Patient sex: F
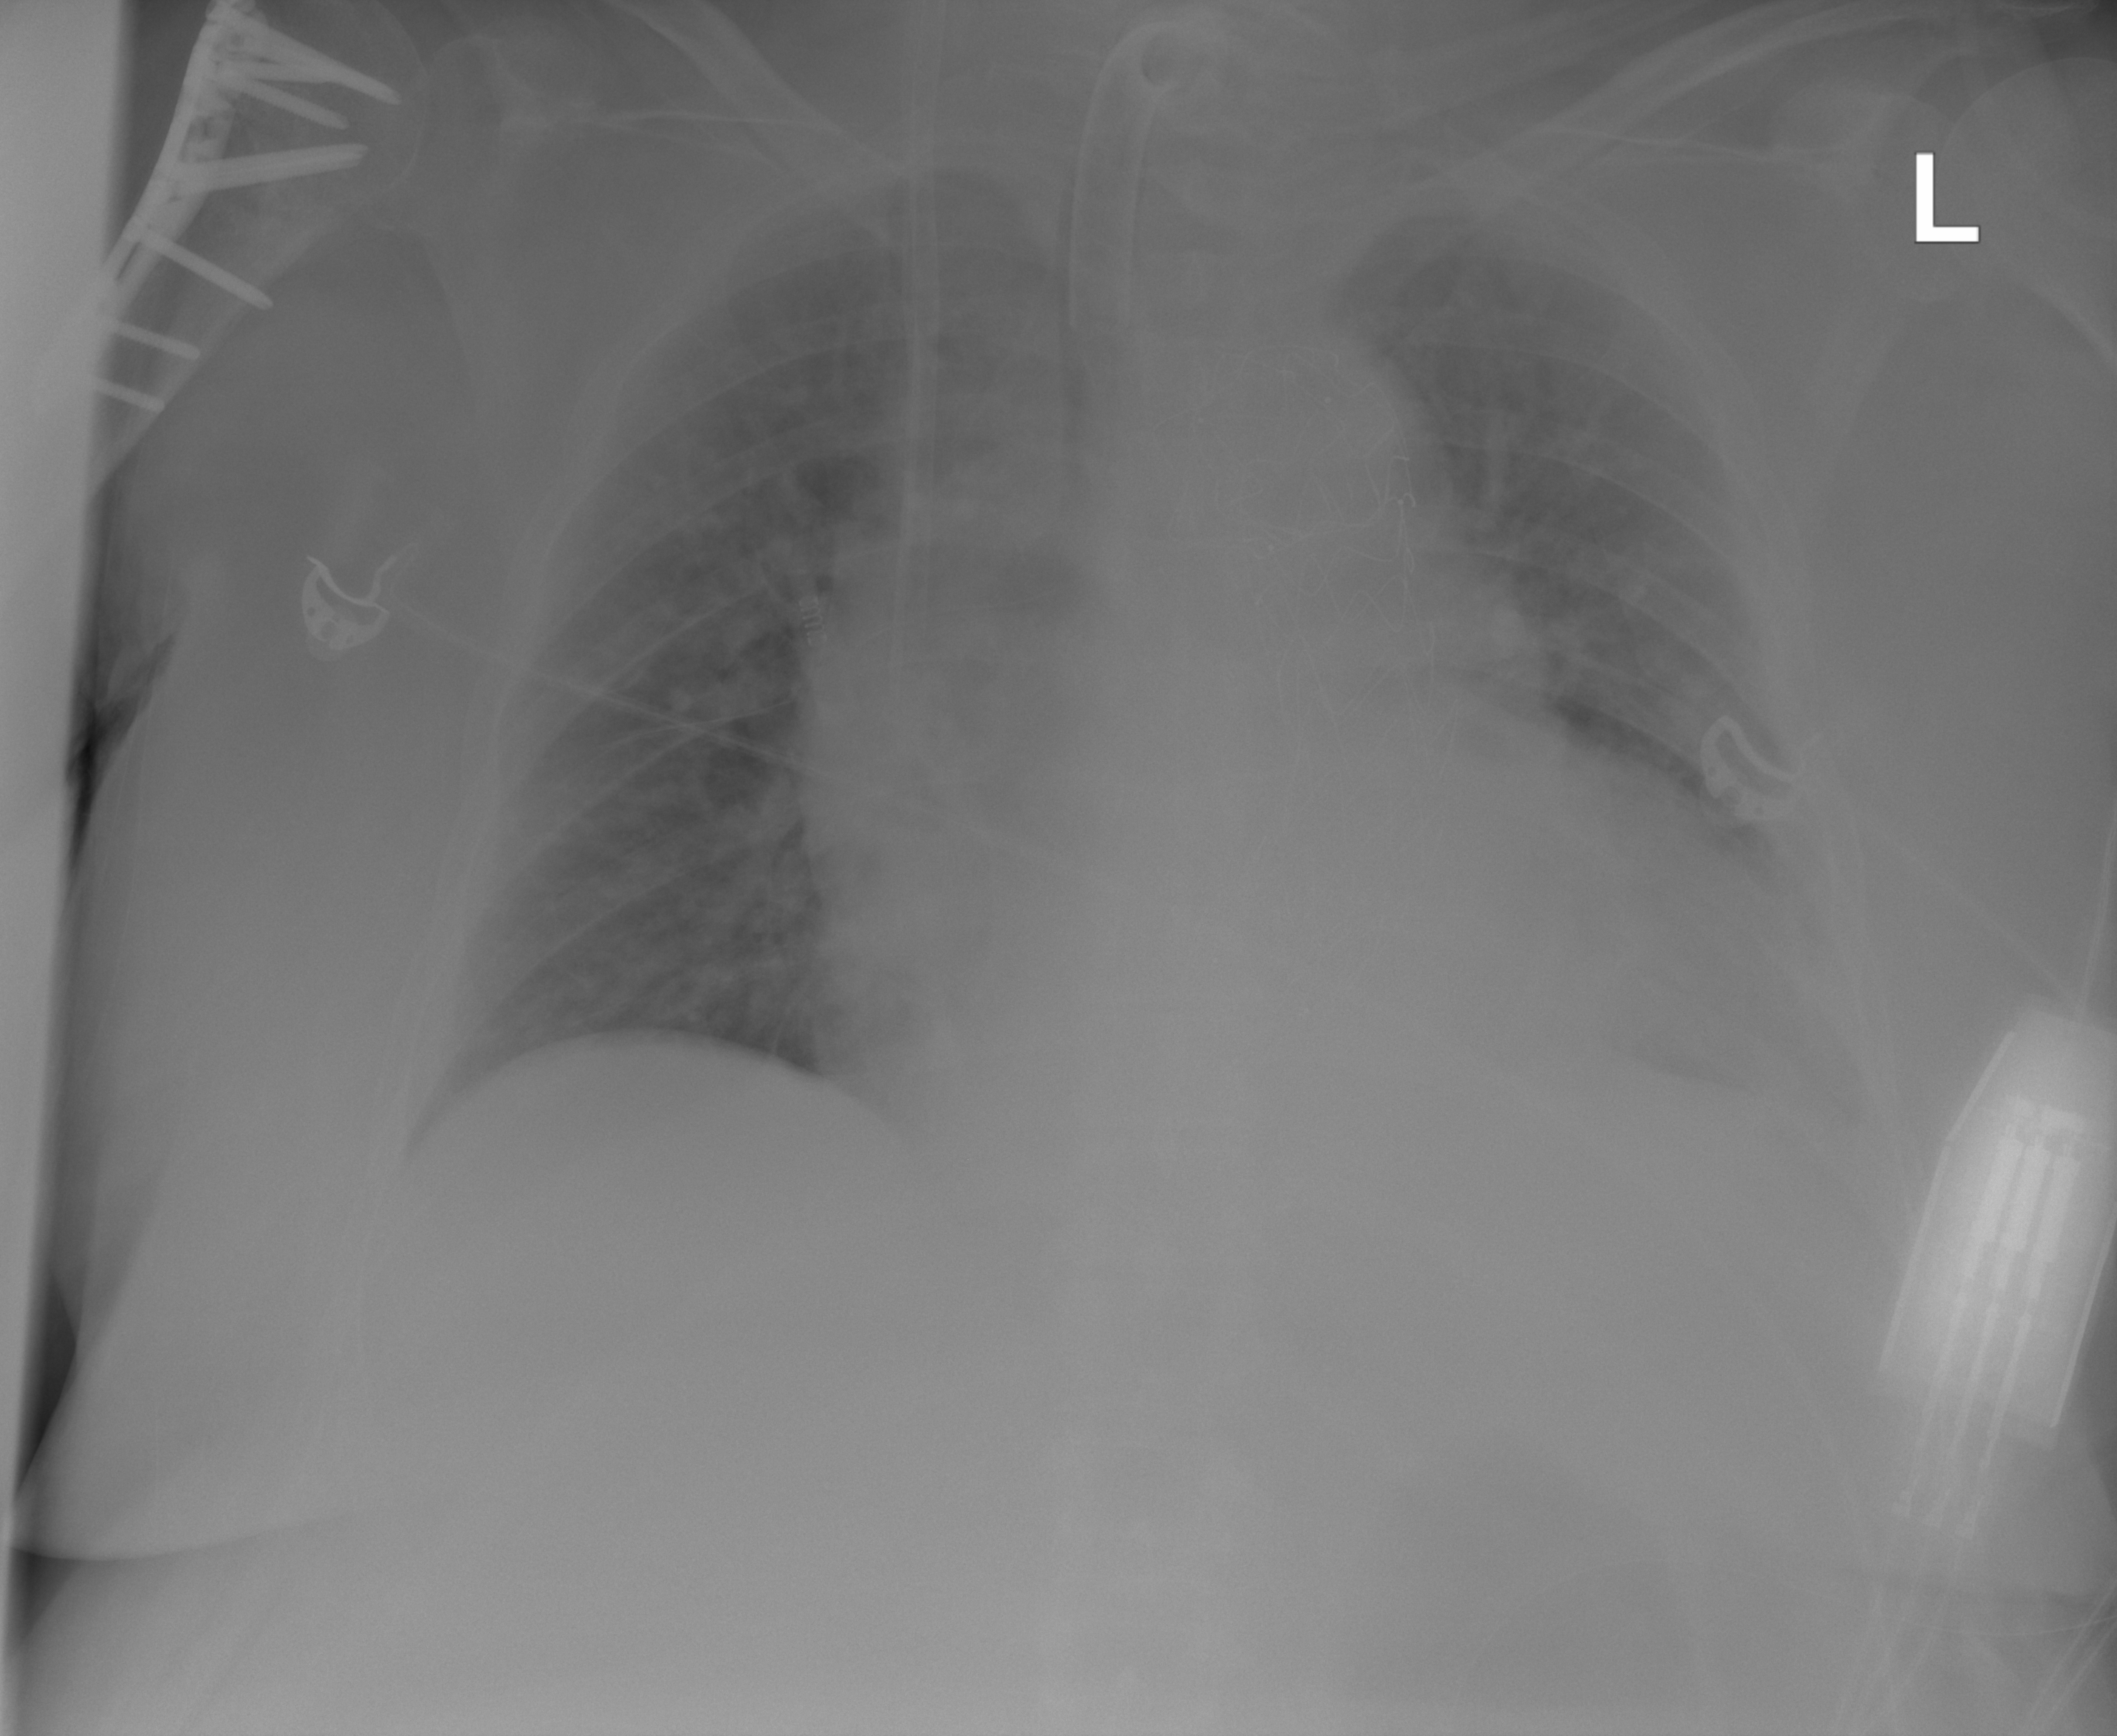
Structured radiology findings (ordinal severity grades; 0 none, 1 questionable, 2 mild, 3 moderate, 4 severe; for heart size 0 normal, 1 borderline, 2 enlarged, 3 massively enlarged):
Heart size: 2
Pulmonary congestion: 2
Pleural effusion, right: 0
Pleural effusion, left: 2
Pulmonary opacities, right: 2
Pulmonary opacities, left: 2
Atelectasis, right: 0
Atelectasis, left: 2